Question: I know there are better options, like a 'std::vector' or 'std::array' etc. In my case, I have to use a pointer to a dynamically allocated array because I'm learning the copy-and-swap idiom and it involves creating my own resource management class.
Say I have a following copy constructor for a resource handle class:
'''
A(const A& other) : size(other.size), arr(size ? new int<URL> {
std::copy(other.arr, other.arr + size, arr);
}
'''
It doesn't compile in Visual Studio (2013 Preview nor 2012 Express). The error I'm getting is:

Is it possible to use 'std::copy' in another way so that the compiler stops yelling at me? Or is it a better idea to manually copy the contents of the array using a simple loop like
'''
for (int i = 0; i < size; i++)
arr[i] = other.arr[i];
'''
P.S. I don't want to use any hacks/macros to disable warnings etc.
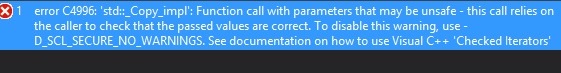
Answer: You have several options:
1) Define 'D_SCL_SECURE_NO_WARNINGS' as the error message says. Also, do you have "make warning into errors" turned on? It seems this should be a warning, not an error. (EDIT: I see now that you don't want to use this approach).
2) Use <URL>:
'''
std::copy(other.arr, other.arr + size, stdext::checked_array_iterator<int*>(arr, size));
'''
3) Use 'std::vector' which would be the best approach.